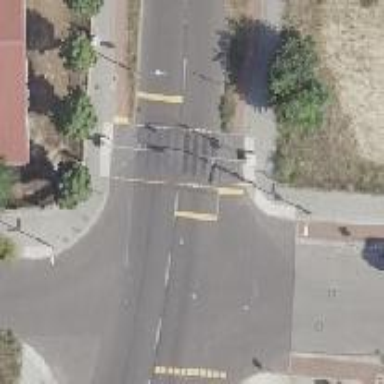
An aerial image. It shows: Secondary asphalt road with separate cycle track. Both sides have sidewalks and lane markings are present.